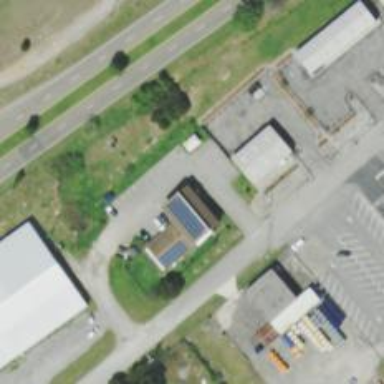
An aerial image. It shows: Veterinary facility.